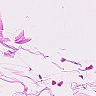
Metastatic tissue present: no